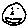
Label: smiley face